Question: Lets say I have 2 pivot tables and I merge them, to make the case simple I will use binary digits. The code below works:
'''
import pandas as pd
df=pd.DataFrame({'axis1': ['A','B','C','D'],
'A': [1,0,1,1],
'B': [1,0,0,0],
'C': [0,1,0,1],
'D': [1,0,1,0],
}).set_index(['axis1'])
df2=pd.DataFrame({'axis1': ['A','E','G','D'],
'E': [1,0,0,1],
'B': [1,1,0,0],
'C': [1,1,0,1],
'F': [1,0,1,0],
}).set_index(['axis1'])
print (df)
print (df2)
df3 = pd.concat((df, df2)).fillna(0)
g=df3.groupby(df3.index)
g=g.sum()
print(g)
'''
Is there a way to label all the data to strings like this '1='Y'', '0='N'', '2='M''
When combining 2 tables with numbers that are NOT binary digits (ie. 5, 3, 2.5) is there a way to separate out which data is exclusively from df, exclusively from df2, and which is from a combination of df1+df2?
For example in the pic below how would I separate the data into 3 groups red, purple, and blue from the two dataframes.

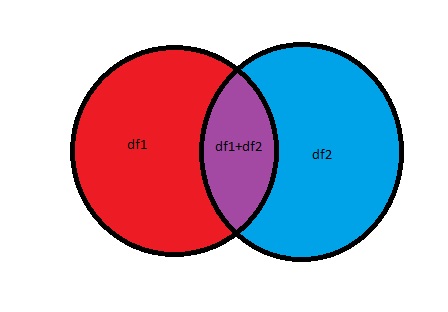
Answer: '''
In [7]: replacers = {1: '1=Y', 0: '0=Y', 2: '2=M'}
In [10]: g.replace(replacers)
Out[10]:
A B C D E F
axis1
A 1=Y 2=M 1=Y 1=Y 1=Y 1=Y
B 0=Y 0=Y 1=Y 0=Y 0=Y 0=Y
C 1=Y 0=Y 0=Y 1=Y 0=Y 0=Y
D 1=Y 0=Y 2=M 0=Y 1=Y 0=Y
E 0=Y 1=Y 1=Y 0=Y 0=Y 0=Y
G 0=Y 0=Y 0=Y 0=Y 0=Y 1=Y
[6 rows x 6 columns]
'''
I'm not sure what your second question means. Perhaps you could give an example with your expected output?